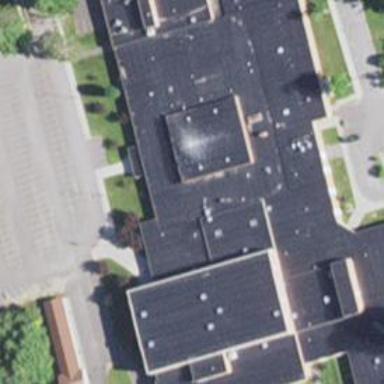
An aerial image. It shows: School.